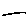
Label: line